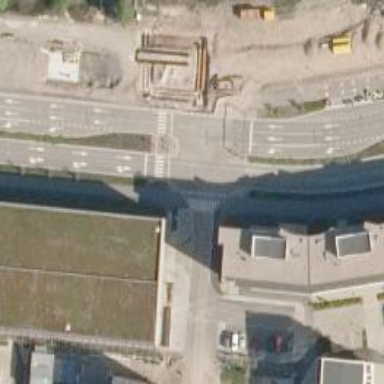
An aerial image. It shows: Crossing on asphalt cycleway.